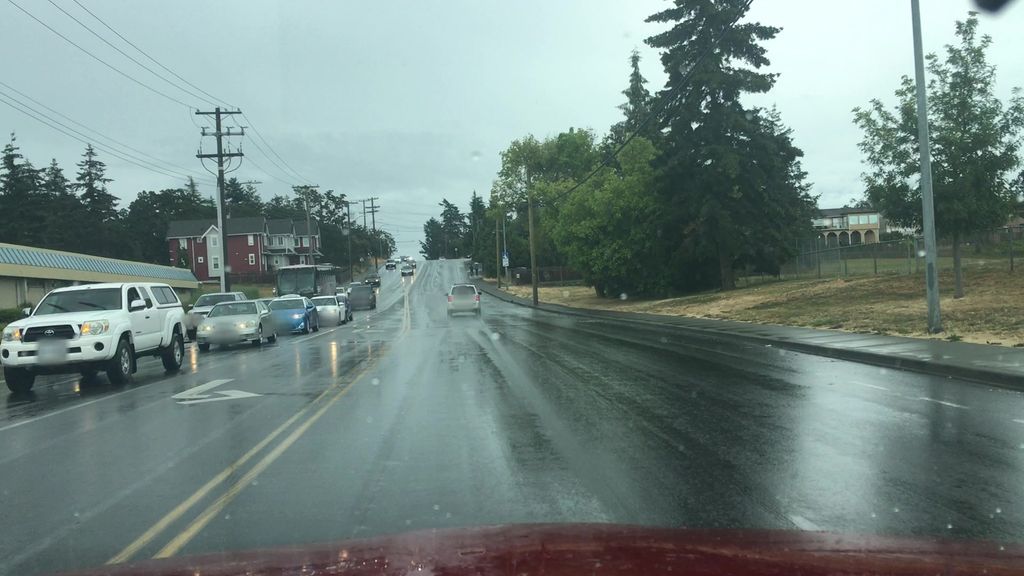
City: victoria